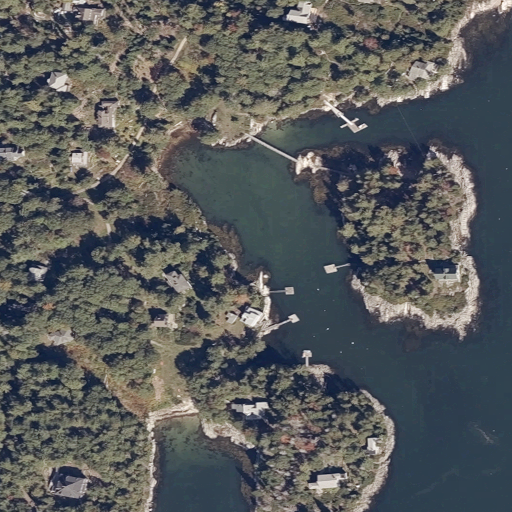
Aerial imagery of island in Maine named Fox Island containing herbaceous wetlands, mixed forest, evergreen forest, open water, open development, low intensity development, grassland, deciduous forest, barren land, and medium intensity development